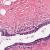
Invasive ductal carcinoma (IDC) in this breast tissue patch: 0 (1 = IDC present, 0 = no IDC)